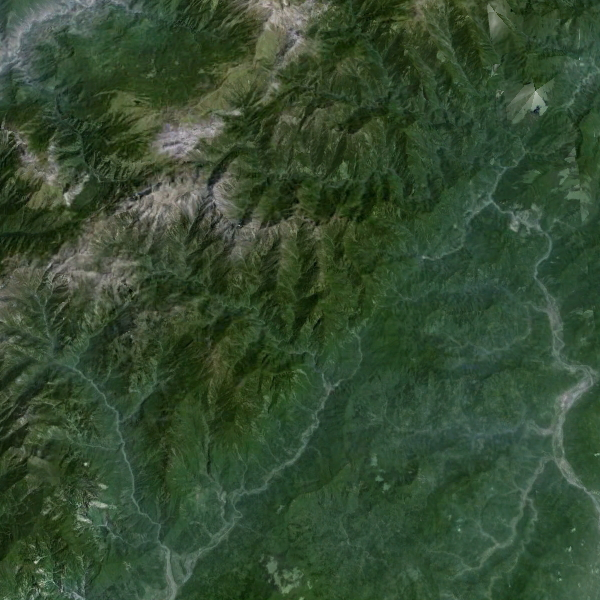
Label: Mountain